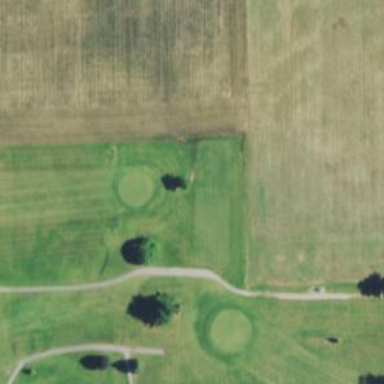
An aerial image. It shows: Golf green.